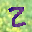
Label: 2